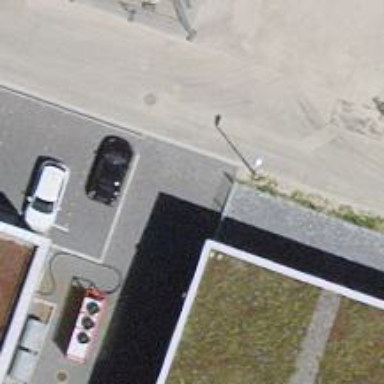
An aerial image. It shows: Asphalt cycleway.